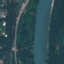
Land use / land cover: River